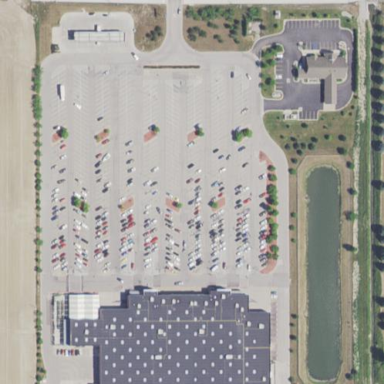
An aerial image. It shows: Retail area.